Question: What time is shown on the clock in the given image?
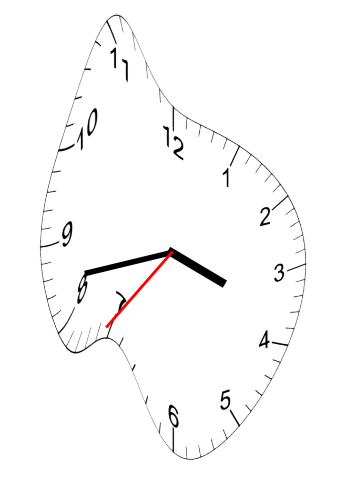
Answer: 03:42:36